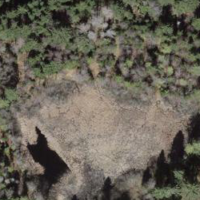
EUNIS habitat code: 44
Species observed at this site:
Leucorrhinia dubia
Blera fallax
Sorbus aucuparia